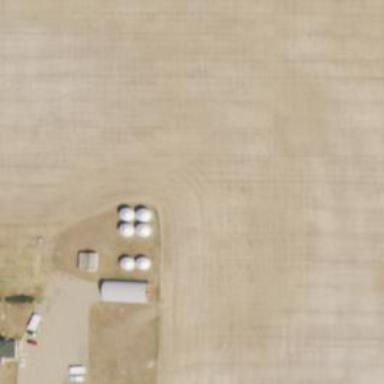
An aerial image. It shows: Silo.